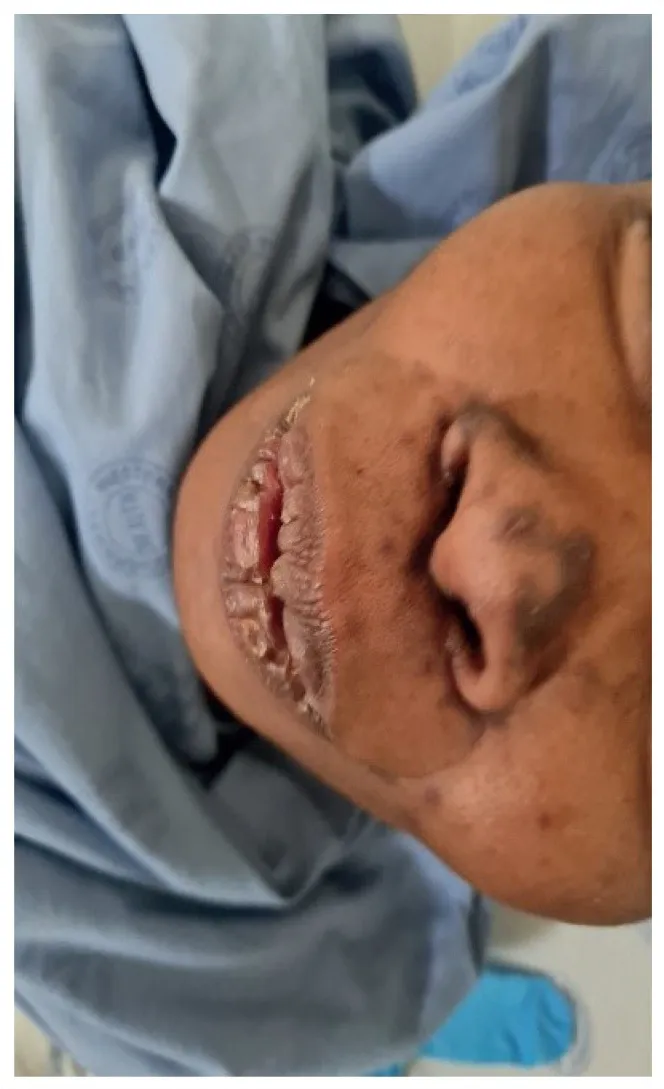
Hyperpigmented papules and plaques affecting the perioral and nasal area.
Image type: medical_photograph (skin_photograph)